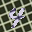
Label: 4